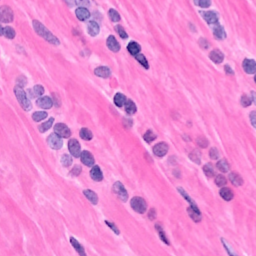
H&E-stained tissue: Breast